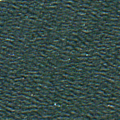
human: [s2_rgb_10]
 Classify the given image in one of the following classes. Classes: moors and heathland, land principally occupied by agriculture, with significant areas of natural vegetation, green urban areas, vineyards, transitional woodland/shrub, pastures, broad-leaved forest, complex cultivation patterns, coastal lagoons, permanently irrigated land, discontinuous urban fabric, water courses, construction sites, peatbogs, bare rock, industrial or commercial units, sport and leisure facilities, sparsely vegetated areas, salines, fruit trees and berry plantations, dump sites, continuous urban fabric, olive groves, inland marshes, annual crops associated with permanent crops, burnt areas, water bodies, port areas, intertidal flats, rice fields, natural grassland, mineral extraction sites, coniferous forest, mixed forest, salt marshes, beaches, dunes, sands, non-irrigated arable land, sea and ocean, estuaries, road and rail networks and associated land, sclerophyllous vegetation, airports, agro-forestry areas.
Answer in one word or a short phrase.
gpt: sea and ocean